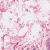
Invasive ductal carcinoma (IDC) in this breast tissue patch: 0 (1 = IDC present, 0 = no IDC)